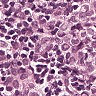
Metastatic tissue present: yes